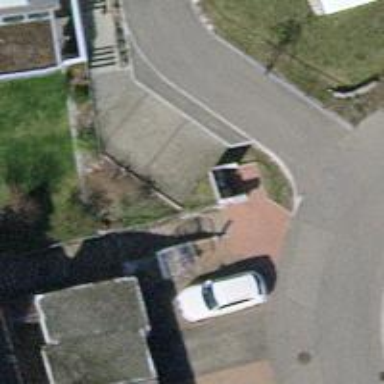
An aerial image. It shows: Footway made of paving stones.